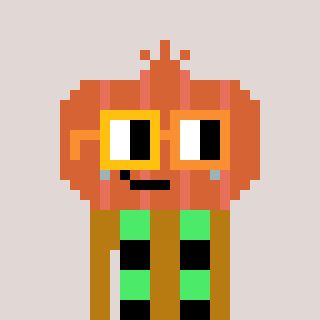
a pixel art character with square yellow and orange glasses, a onion-shaped head and a gold-colored body on a warm background